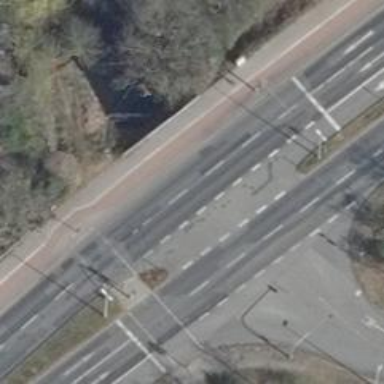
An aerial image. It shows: Road with traffic signals.